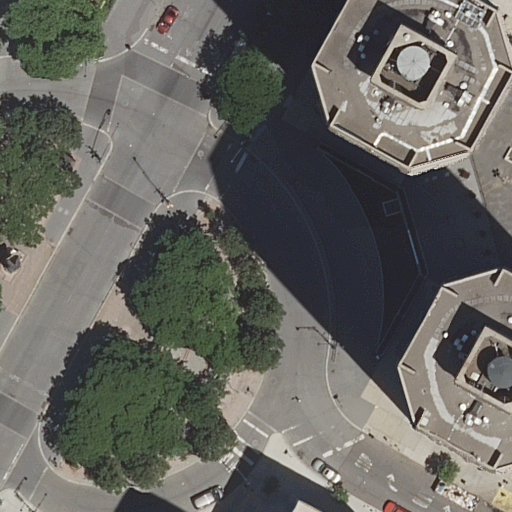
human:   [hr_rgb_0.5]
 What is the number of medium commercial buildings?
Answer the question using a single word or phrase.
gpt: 0

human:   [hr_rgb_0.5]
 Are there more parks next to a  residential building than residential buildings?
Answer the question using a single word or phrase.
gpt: no

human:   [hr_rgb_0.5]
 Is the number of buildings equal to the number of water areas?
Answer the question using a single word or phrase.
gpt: no

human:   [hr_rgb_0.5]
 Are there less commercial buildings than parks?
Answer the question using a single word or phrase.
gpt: yes

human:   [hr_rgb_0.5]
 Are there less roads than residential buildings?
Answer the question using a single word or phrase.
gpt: no

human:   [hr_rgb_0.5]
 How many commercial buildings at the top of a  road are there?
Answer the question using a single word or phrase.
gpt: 0

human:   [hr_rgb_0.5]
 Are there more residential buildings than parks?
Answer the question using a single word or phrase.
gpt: yes

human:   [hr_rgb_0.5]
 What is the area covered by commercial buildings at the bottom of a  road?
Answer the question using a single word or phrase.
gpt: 0m2

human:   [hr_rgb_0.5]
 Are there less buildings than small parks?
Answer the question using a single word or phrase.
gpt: no

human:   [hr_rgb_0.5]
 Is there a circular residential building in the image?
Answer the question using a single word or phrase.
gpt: no

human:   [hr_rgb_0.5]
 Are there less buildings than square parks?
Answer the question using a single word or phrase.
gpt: no

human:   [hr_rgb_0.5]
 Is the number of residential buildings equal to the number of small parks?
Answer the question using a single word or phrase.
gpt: no

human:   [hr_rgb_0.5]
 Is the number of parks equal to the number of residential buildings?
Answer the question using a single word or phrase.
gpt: no

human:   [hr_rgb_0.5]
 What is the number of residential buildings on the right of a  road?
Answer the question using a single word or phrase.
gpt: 3

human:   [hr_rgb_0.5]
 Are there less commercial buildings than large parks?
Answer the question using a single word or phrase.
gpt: yes

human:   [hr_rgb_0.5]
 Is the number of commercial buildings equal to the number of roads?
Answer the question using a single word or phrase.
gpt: no

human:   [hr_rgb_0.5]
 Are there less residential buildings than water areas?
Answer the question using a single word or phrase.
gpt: no

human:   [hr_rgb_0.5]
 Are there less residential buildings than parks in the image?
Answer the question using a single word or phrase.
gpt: no

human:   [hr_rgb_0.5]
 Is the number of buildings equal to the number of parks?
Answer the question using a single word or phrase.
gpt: no

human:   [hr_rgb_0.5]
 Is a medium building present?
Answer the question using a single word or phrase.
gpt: no

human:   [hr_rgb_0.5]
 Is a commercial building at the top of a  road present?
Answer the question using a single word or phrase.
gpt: no

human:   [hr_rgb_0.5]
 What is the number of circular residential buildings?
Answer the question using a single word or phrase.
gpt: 0

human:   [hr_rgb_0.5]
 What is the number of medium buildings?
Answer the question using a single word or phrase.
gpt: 0

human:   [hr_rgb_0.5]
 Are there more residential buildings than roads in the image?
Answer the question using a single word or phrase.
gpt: no

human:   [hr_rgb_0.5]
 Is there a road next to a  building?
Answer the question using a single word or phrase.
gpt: yes

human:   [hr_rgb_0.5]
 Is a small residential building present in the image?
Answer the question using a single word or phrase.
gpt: yes

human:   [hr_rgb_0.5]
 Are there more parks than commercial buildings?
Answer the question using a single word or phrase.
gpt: yes

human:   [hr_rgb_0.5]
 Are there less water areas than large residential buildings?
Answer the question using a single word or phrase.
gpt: yes

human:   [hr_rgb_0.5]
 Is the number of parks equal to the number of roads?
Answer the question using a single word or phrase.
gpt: no

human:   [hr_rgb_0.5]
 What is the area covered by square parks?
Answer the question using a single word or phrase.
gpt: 0m2

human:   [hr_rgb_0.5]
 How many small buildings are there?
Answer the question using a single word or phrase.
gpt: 2

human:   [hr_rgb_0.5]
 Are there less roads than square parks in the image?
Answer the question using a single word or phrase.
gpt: no

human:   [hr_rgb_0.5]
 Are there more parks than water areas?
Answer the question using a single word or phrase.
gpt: yes

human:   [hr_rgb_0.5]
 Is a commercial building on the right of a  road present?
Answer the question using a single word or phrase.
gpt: no

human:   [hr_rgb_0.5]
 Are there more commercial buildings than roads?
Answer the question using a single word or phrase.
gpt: no

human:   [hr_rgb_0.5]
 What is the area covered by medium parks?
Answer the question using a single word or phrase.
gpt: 203m2